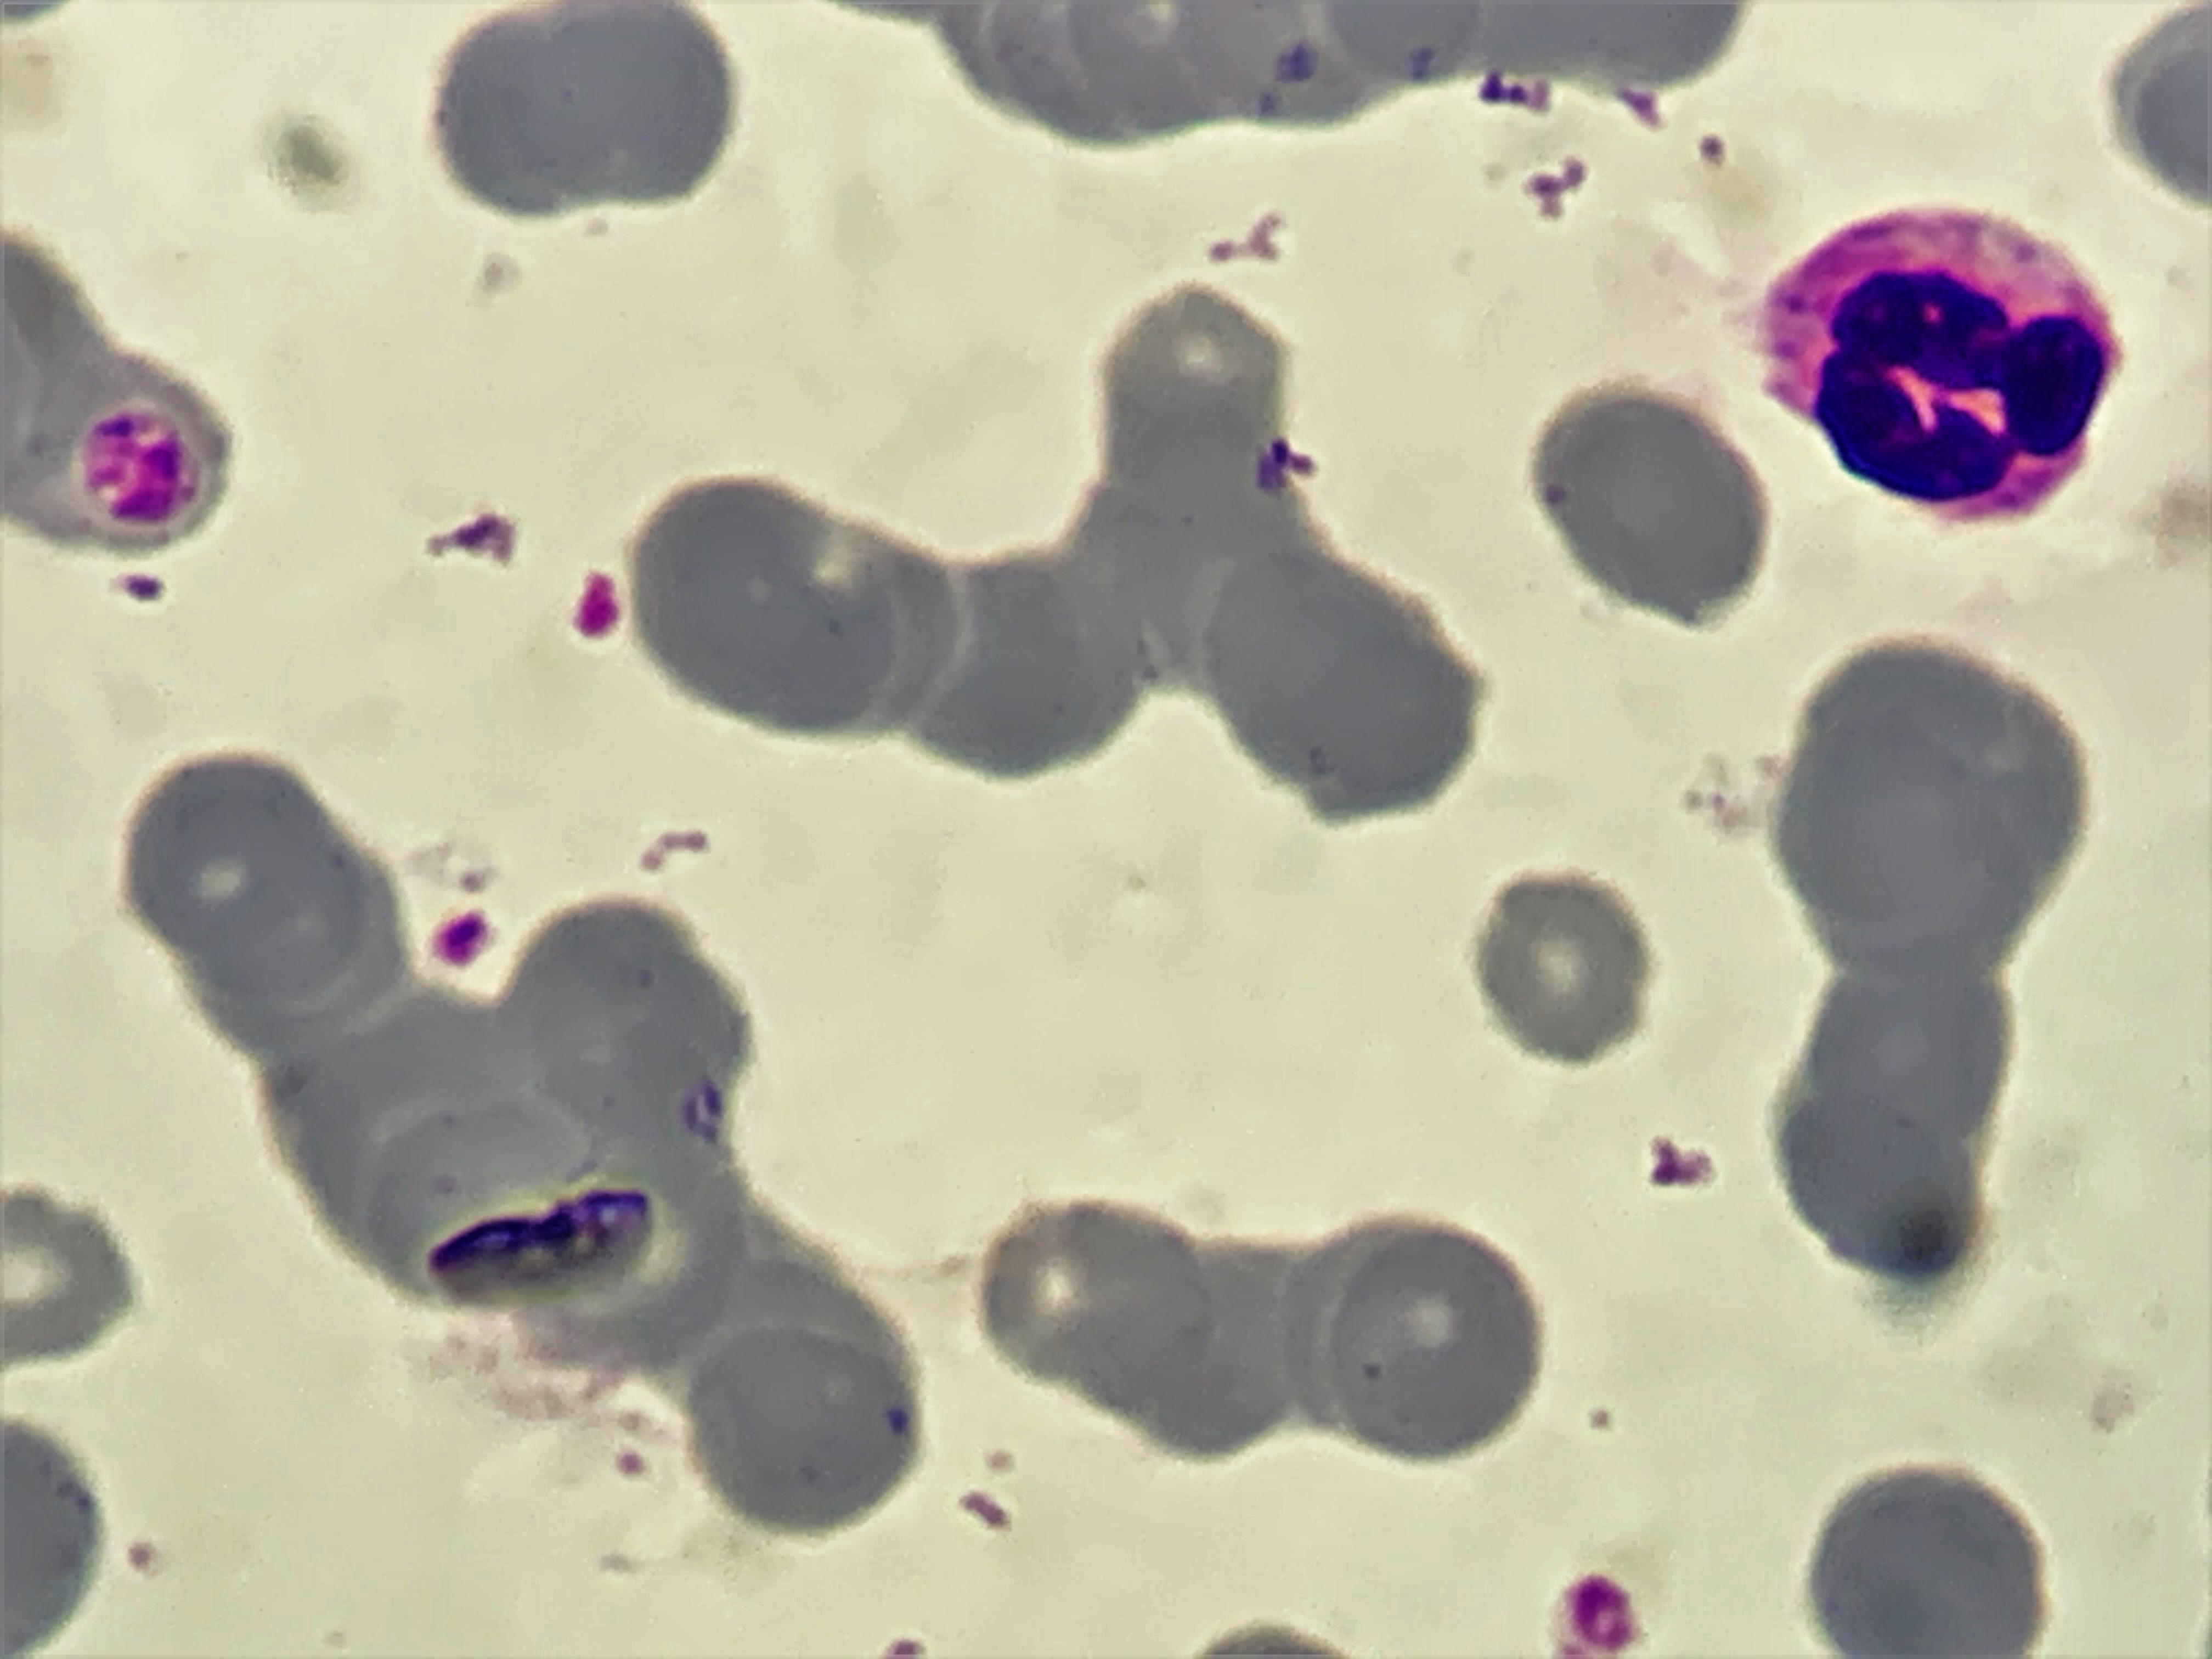
Cell type: NEUTROPHILS